Aerial crown-view tile of a tropical tree (Barro Colorado Island, Panama), acquired 20250124:
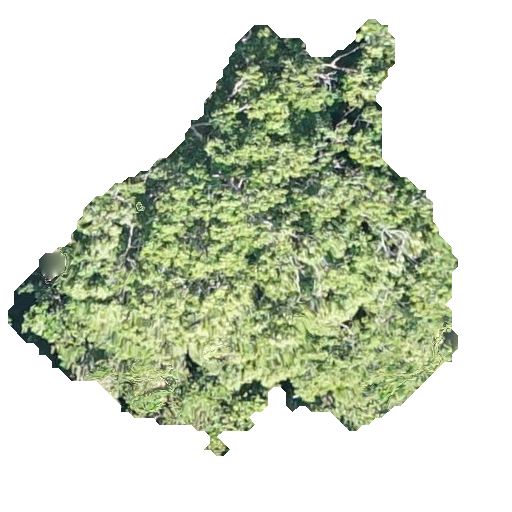
Species: Ocotea leptobotra
GBIF accepted scientific name: Ocotea leptobotra
Crown area: 172.144 m²